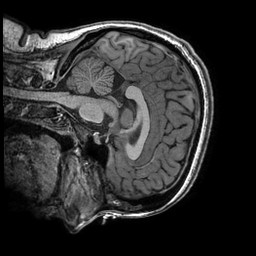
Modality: T1w
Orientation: sagittal
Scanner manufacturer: ge
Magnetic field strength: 3 T
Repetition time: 0.008784 s
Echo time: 0.003804 s